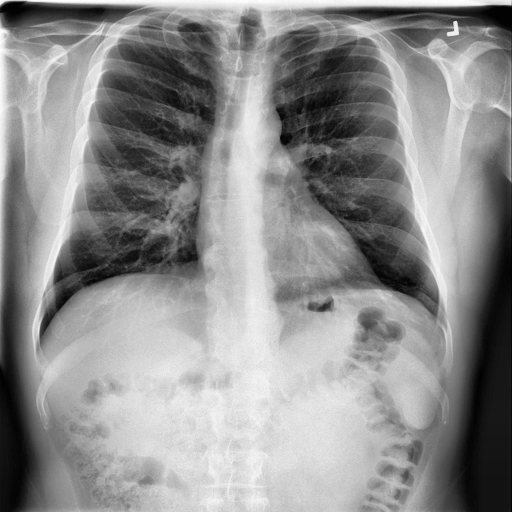
Finding: NORMAL